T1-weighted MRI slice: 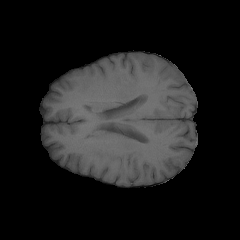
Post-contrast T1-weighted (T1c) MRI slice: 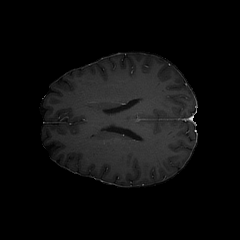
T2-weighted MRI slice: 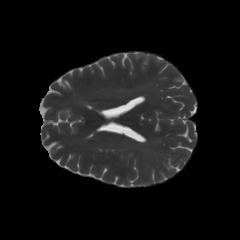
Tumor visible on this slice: no